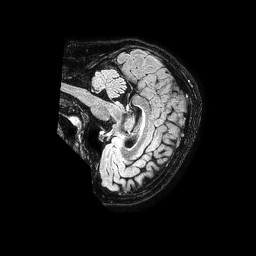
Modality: FLAIR
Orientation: sagittal
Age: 39
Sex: female
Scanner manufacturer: philips
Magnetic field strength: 1.5 T
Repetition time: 4.8 s
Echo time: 0.3 s